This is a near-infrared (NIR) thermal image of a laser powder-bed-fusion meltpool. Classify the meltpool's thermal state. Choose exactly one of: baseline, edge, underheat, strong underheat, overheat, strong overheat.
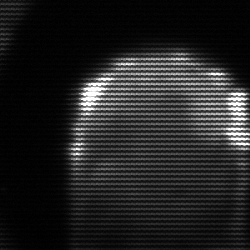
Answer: edge